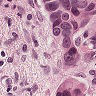
Metastatic tissue present: yes